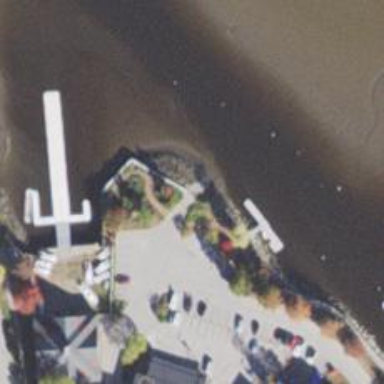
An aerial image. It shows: Slipway on leisure land.